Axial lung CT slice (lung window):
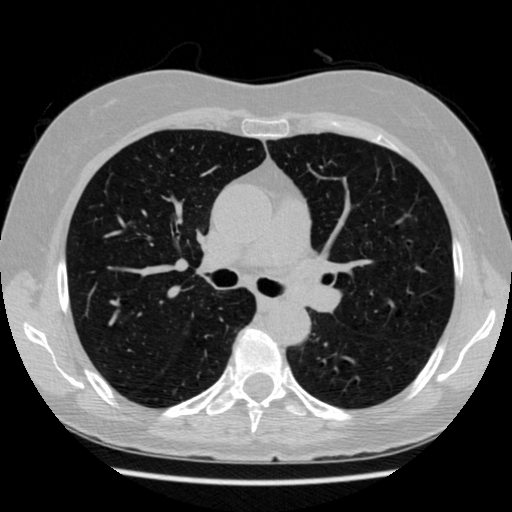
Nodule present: no